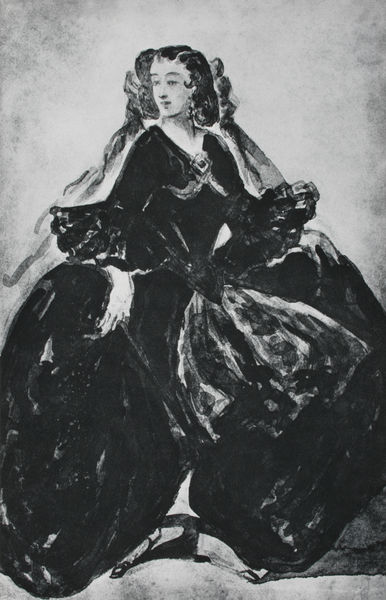
Titel: Femme en noir, Frau in schwarz
Künstler: Constantin Guys
Standort: Rotterdam
Institution: Museum Boijmans Van Beuningen
Schlagwörter: dunkel, fuß, gemälde, hand, kopf, körper, schatten, weiß, aquarell, ausschnitt, bewegung, brust, busen, daumen, elegant, finger, frankreich, frau, frisur, grau, haar, handschuh, hell, kleid, kreide, licht, mund, nase, ohr, pastell, raum, schmuck, schwarz, skizze, stirn, zeichnung, zimmer, blick, dame, gürtel, schal, schleier, fächer, malerei, mode, rock, tanz, jung, wand, arm, arme, augen, barock, falten, gesicht, mensch, spitze, stein, ärmel, bildnis, hals, hände, innenraum, portrait, porträt, auge, figur, gewand, haare, reich, stehend, stoff, stoffe, adel, spitzen, bühne, person, schleifen, tanzen, tänzerin, augenbrauen, brosche, frontal, kinn, lippen, locke, locken, ohren, puffärmel, rokoko, rouge, schulter, beine, schleppe, spanien, taille, bein, brüste, füße, seitlich, wangen, haltung, schuhe, farben, mauer, farbe, schattierungen, wasserfarbe, hof, drehen, sepia, falte, zeigefinger, aufrecht, atelier, ganzfigurig, goya, robe, hochsteckfrisur, rüsche, rüschen, stofflichkeit, teint, wange, augenbraue, zehen, fein, ring, abbild, gestalt, abendkleid, foto, fotografie, wände, hüften, tusche, wasserfarben, zeh, druck, schwarz-weiß, radierung, stich, bleistift, schuh, entwurf, pinsel, ganzkörper, kopie, tinte, gesciht, ganzfigur, schläfe, seitenblick, schläfen, portät, mauern, hüfte, korsett, plan, adelig, bänder, el greco, bauschig, wespentaille, krinoline, reifrock, abbildung, farbigkeit, ballkleid, ringfinger, schauspielerin, v ausschnitt, tuschzeichnung, aquarelliert, pompös, aqurell, fü e, fülle, hochheben, slizze, spanierin, damenmode, ausladend, abendrobe, kurtisane, hofadel, kokotte, tanzkleid, dekolette, klara schumann, ueppig, halnlang, teiliert